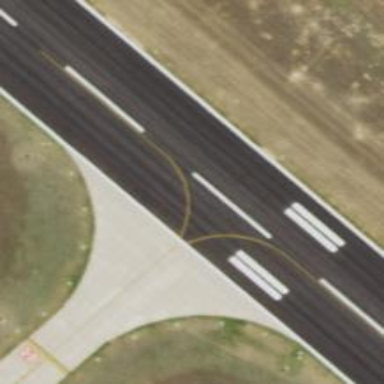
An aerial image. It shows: View of taxiway at the airport.